Field crop: maize
Growth stage: 2
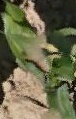
Species: maize